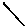
Label: line